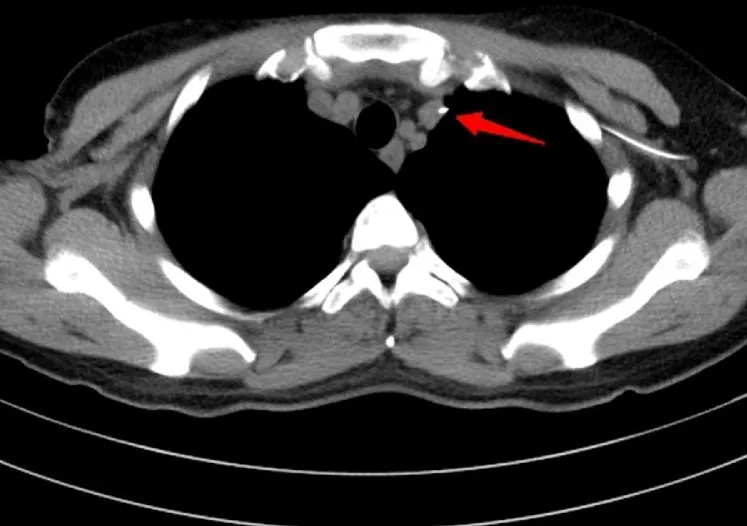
Permanent left superior vena cava.
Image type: radiology (ct)